Field crop: tomato
Growth stage: 2
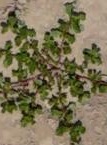
Species: portulaca